Field crop: maize
Growth stage: 2
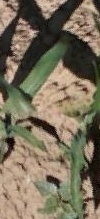
Species: maize